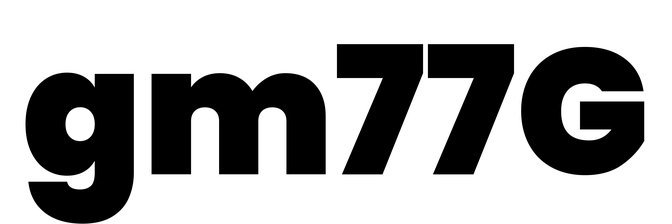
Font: Poppins-Black